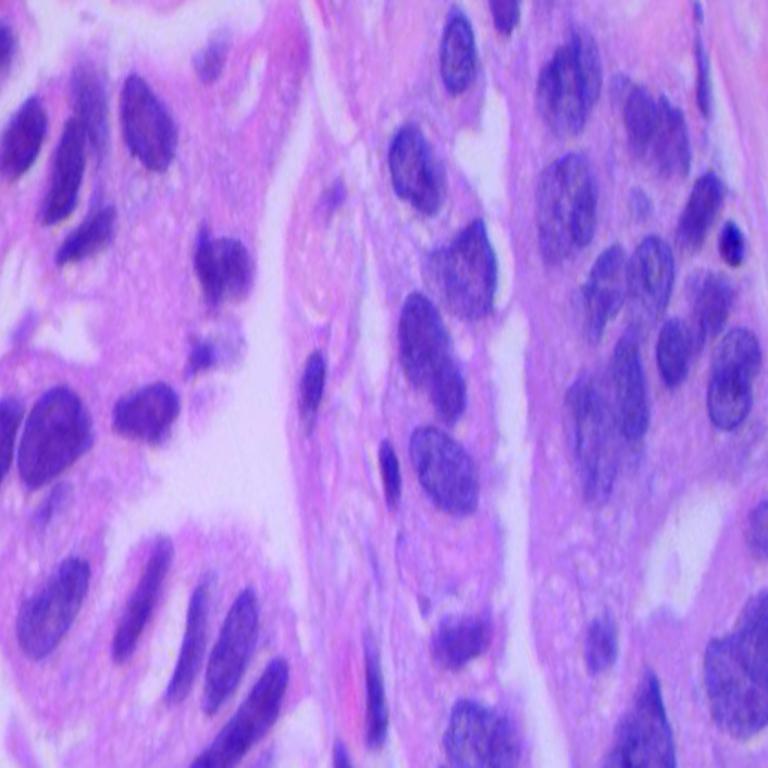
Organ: lung
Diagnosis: adenocarcinomas